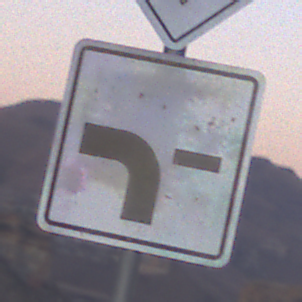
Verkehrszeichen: VerlaufVorfahrtsstrasse6
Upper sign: Vorfahrtsstrasse
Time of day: Dusk
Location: Outdoor (Nature)
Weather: Clear
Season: NotSpecified
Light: Natural